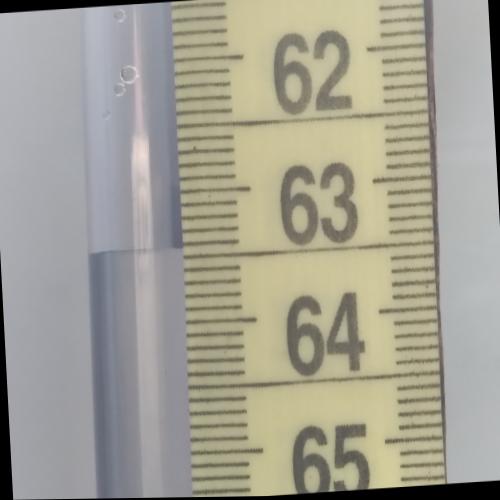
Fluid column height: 63.4 cm